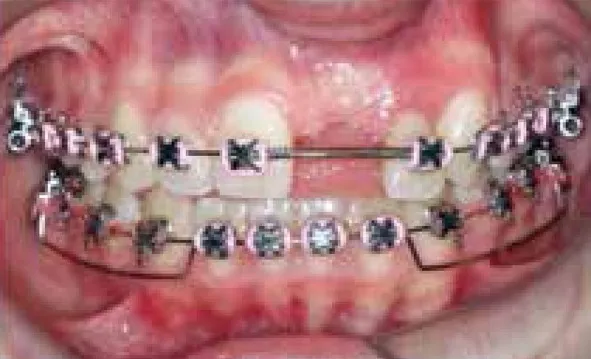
Upper arch with open steel spring used to keep the space left for traction of
retained tooth #21.
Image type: medical_photograph (oral_photograph)